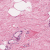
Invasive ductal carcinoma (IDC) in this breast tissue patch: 0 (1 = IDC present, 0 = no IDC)